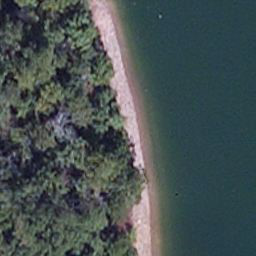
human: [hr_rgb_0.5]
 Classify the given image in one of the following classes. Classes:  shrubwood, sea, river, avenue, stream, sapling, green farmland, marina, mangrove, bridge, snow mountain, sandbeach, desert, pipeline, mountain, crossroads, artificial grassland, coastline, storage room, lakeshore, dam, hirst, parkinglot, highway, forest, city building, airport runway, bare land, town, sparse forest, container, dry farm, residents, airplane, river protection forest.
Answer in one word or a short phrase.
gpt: lakeshore